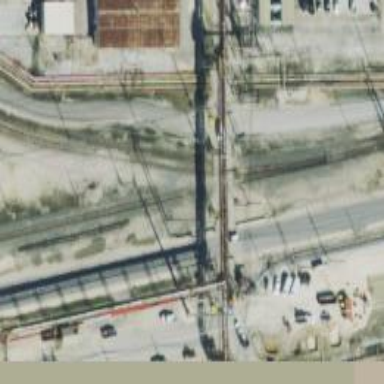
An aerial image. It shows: Level crossing along the railway.